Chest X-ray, AP view. Patient: 48 years old, sex M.
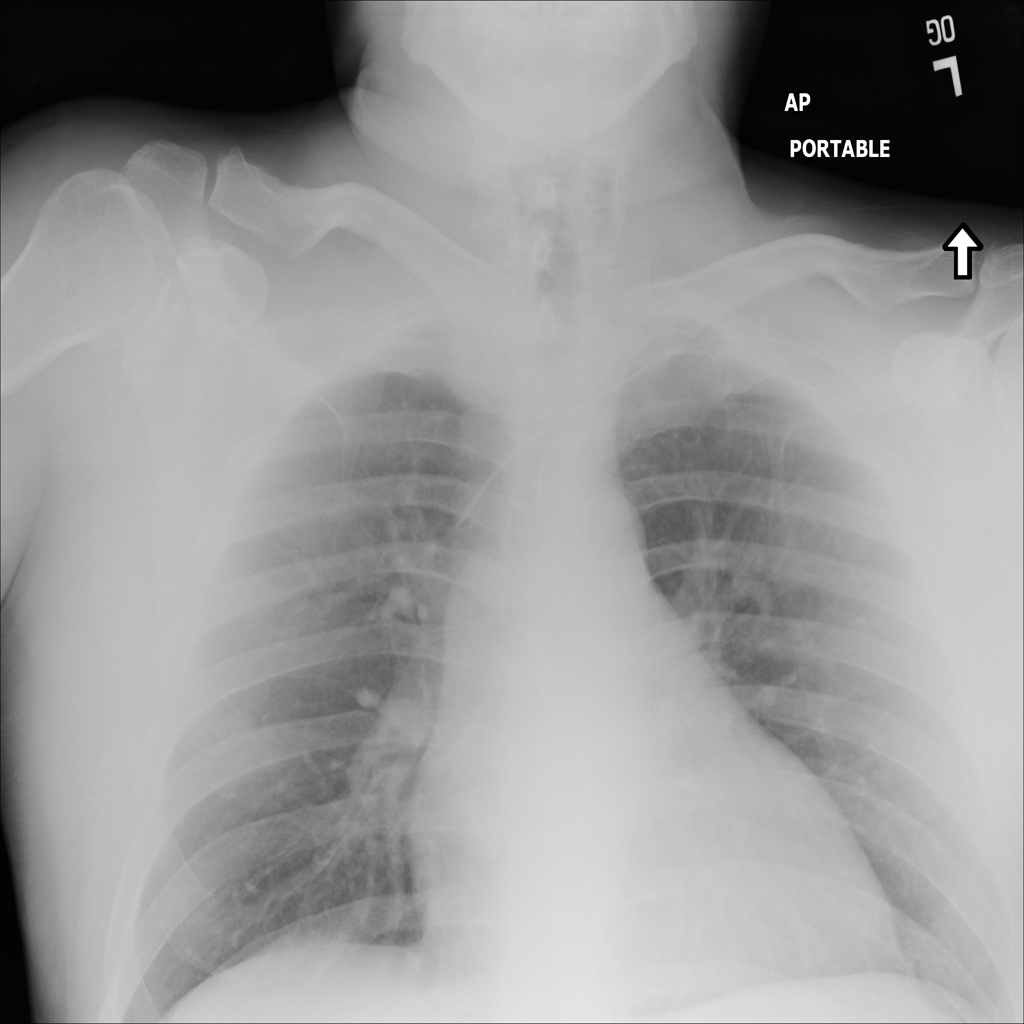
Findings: No Finding